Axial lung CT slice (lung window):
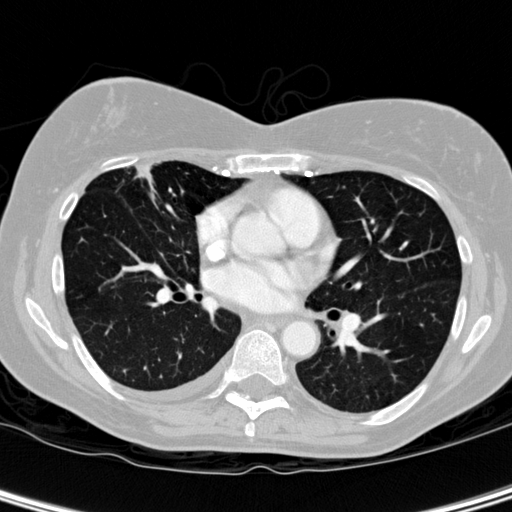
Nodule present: no